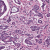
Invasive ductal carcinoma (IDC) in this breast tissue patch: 1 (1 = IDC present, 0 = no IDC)